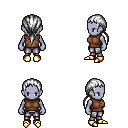
a pixel art fantasy rpg character, female body template, dark elf, purple skin, brown sleeveless shirt, metal pants, white ponytail hairstyle, gold boots, four views (front, back, left, right), 2x2 character sprite sheet, small pixel art, hard edges, no anti-aliasing